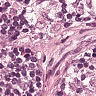
Metastatic tissue present: no